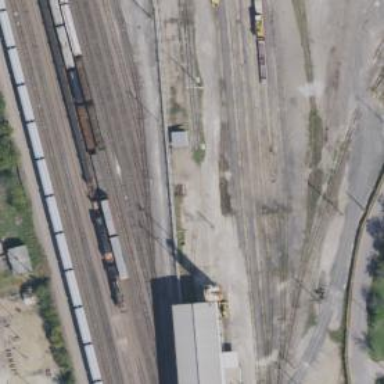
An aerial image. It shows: Railway yard in service.